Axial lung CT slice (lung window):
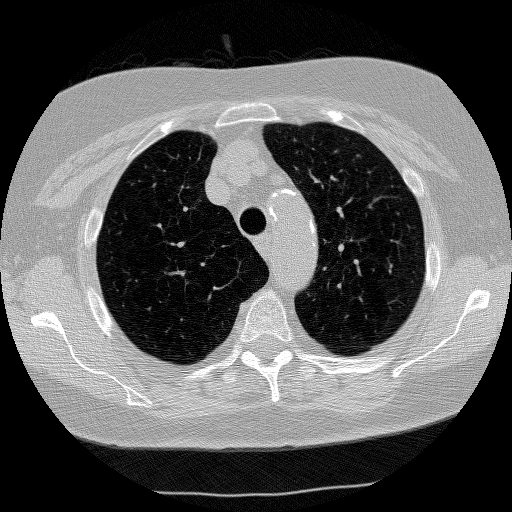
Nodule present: no